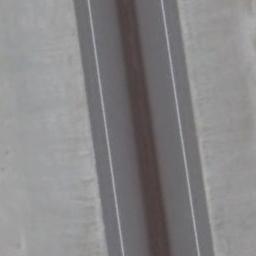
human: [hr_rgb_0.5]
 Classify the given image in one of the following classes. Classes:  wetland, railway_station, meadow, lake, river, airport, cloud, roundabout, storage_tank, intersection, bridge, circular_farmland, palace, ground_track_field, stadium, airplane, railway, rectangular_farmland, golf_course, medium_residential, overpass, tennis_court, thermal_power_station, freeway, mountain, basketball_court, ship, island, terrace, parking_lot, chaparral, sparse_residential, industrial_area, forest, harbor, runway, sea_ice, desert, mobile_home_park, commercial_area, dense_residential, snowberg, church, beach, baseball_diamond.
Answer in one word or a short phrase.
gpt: runway